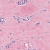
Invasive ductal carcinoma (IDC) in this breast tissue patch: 1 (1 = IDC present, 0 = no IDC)